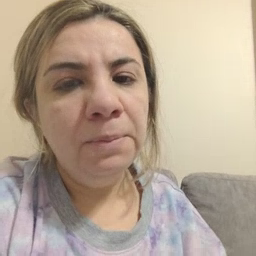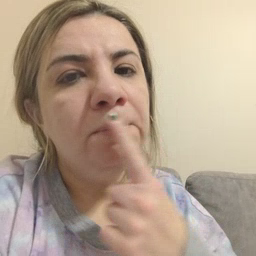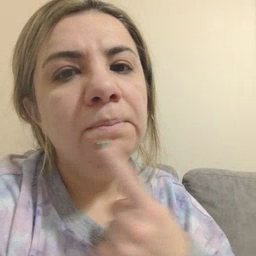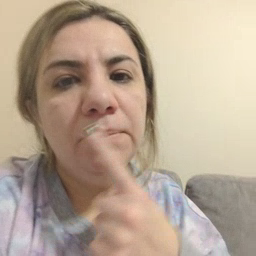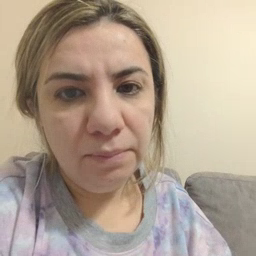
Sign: lips